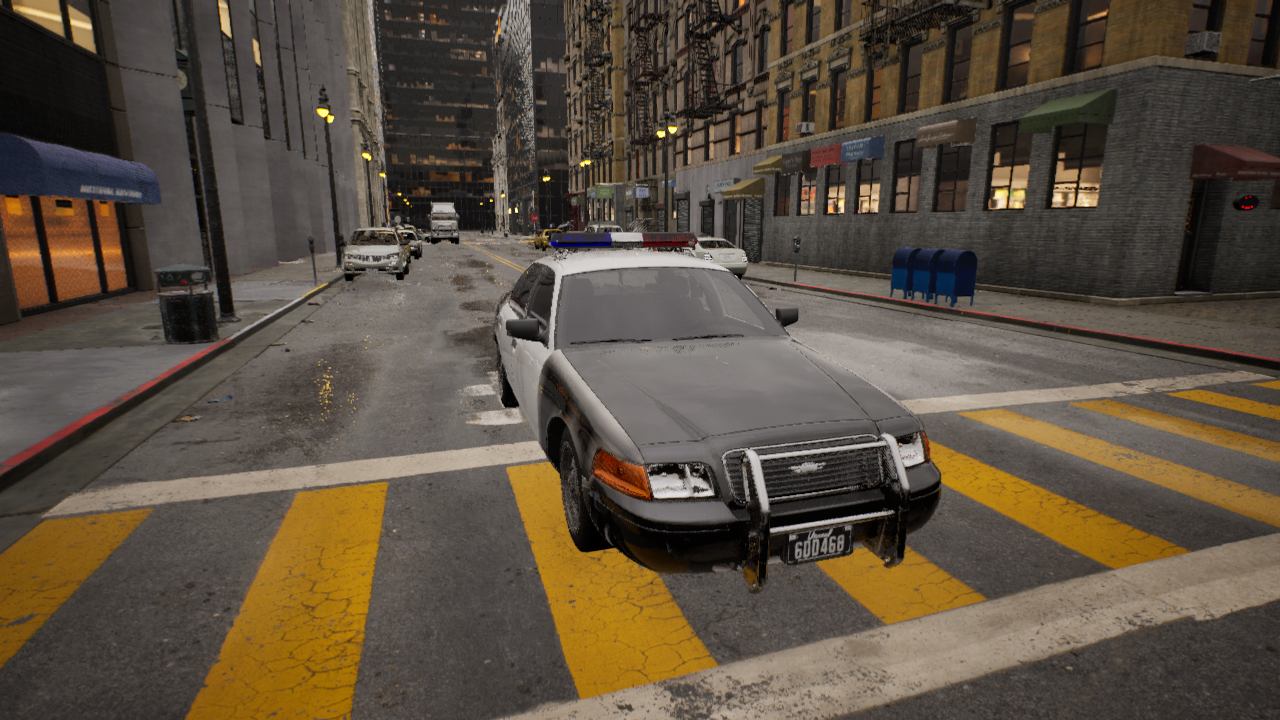
Venue: residential
Lighting: golden hour
Vehicle rig: sedan